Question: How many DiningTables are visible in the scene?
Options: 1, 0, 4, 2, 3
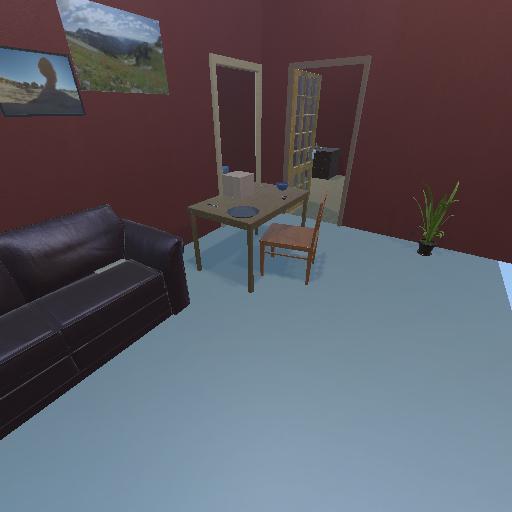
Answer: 1